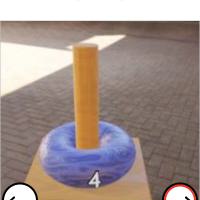
Task: sum
Answer: 4